Field crop: maize
Growth stage: 2
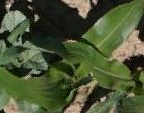
Species: maize